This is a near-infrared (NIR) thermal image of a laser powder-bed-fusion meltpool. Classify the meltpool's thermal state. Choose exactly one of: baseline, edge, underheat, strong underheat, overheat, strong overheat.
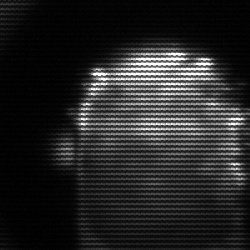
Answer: baseline